An envelope spectrum derived from a bearing vibration measurement is shown; the reference markers locate BPFO, BPFI, BSF and FTF for this bearing geometry and shaft speed. Diagnose the bearing from this image, choosing from: normal, inner_race, outer_race, ball.
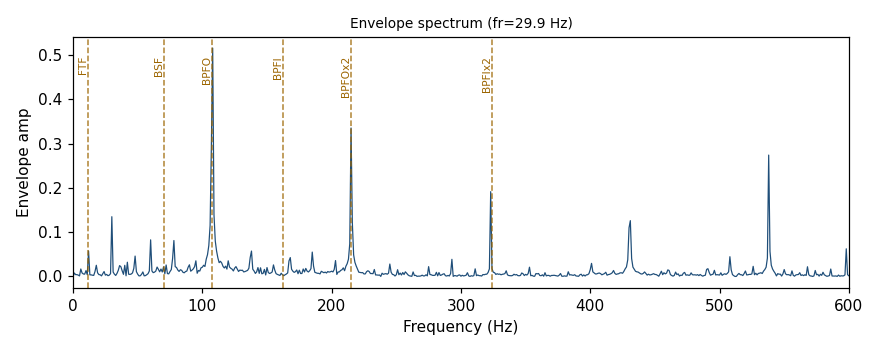
Answer: outer_race